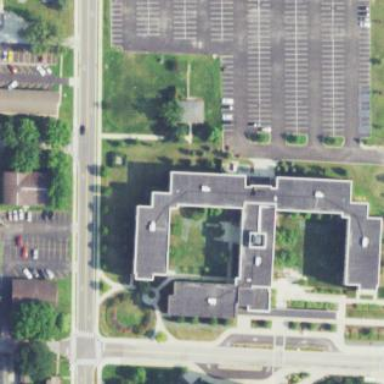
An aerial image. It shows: Dormitory building with flat black roof used for surveillance.